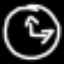
Label: clock